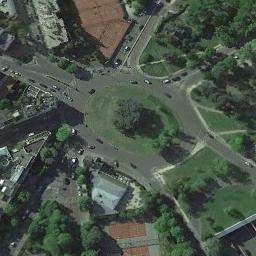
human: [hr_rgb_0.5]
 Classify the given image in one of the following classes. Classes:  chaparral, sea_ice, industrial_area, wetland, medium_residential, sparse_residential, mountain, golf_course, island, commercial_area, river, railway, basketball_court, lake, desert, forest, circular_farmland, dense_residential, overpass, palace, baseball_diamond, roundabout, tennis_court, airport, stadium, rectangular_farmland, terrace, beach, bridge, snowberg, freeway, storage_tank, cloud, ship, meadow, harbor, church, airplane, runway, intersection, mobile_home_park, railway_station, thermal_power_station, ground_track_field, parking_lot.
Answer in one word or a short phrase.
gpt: roundabout